九年级 · 组合几何学
(本小题8.0分)

已知: 如图, $\triangle A B C$ 中, $A B=4, B C=8, D$ 为 $B C$ 边上一点, $B D=2$. 求证: $\angle B D A=\angle B A C$.

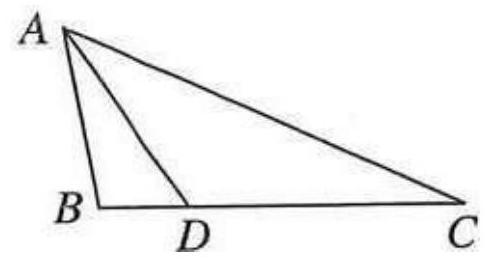
答案: 证明：在 $\triangle A B C$ 中, $A B=4, B C=8, B D=2 . \therefore \frac{A B}{B C}=\frac{4}{8}=\frac{1}{2}, \frac{B D}{B A}=\frac{2}{4}=\frac{1}{2}, \therefore \frac{A B}{B C}=\frac{B D}{B A}$,又 $\because \angle A B D=\angle C B A, \therefore \triangle A B D \backsim \triangle C B A, \therefore \angle B D A=\angle B A C$.

解析: 见答案